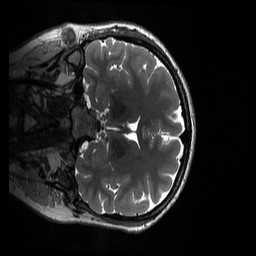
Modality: T2w
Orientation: coronal
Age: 28
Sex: female